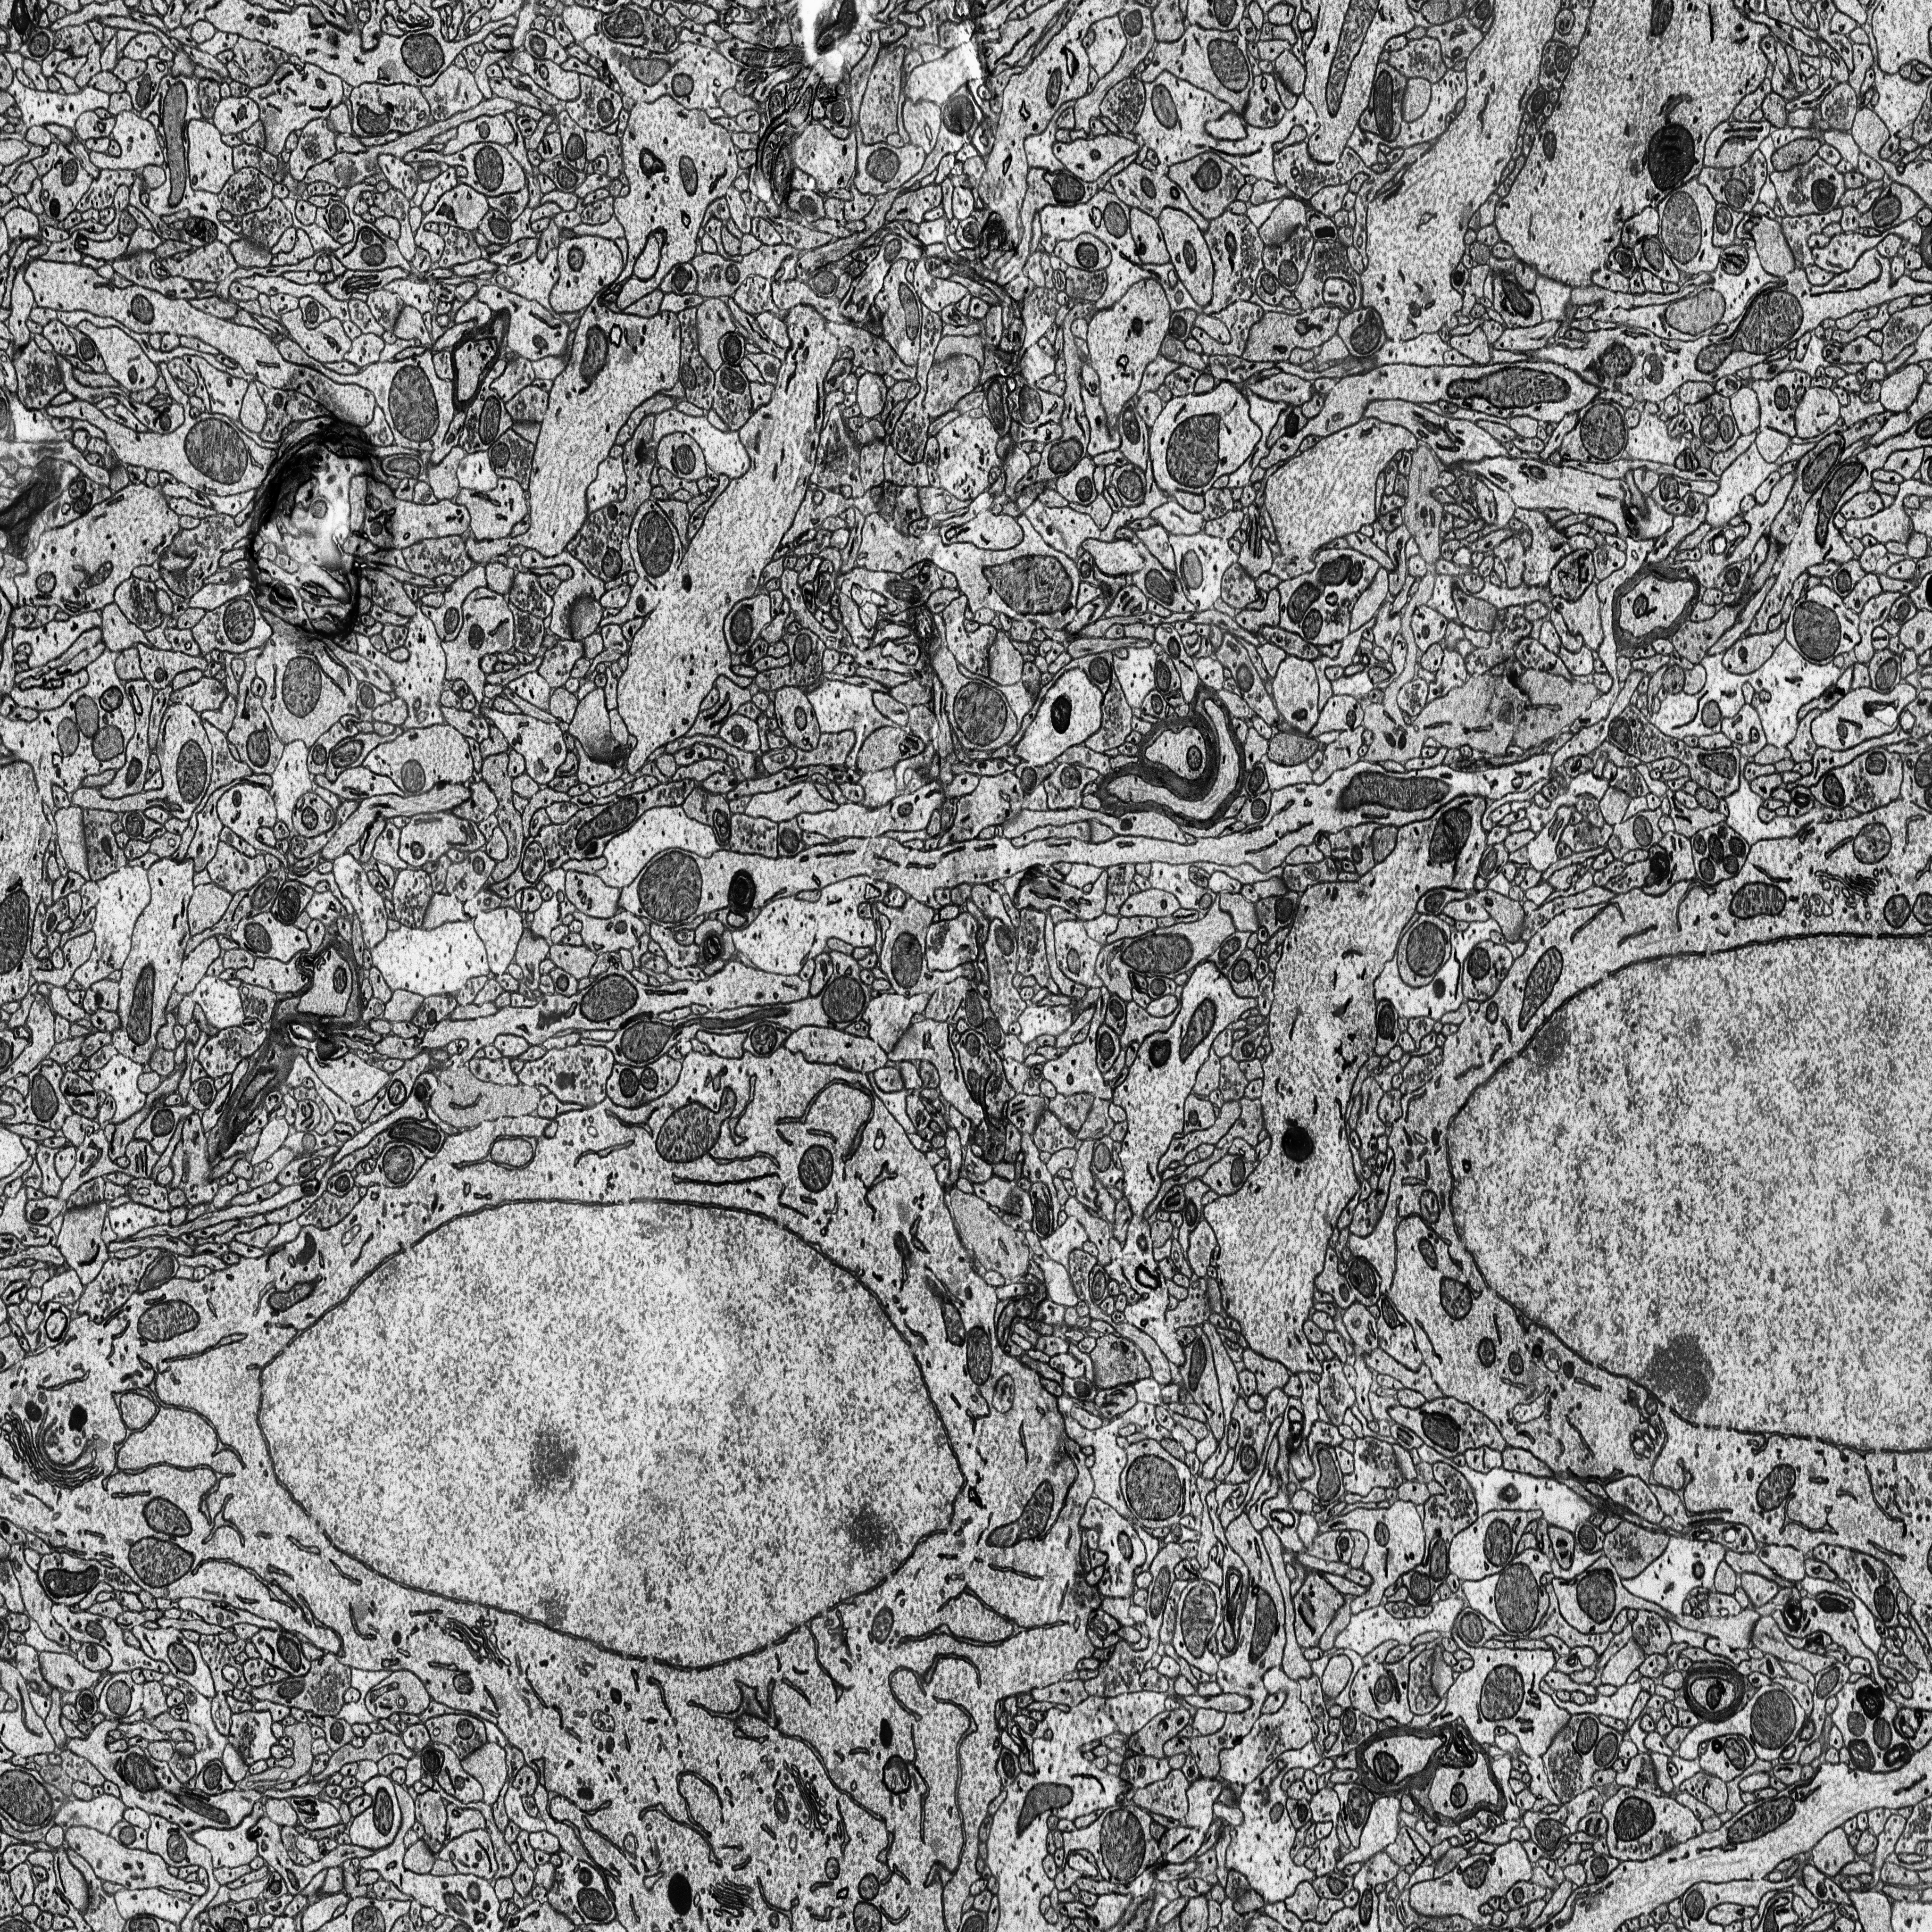
Electron microscopy slice of rat cortex tissue
Slice depth (z): 256
Mitochondria instances in slice: 393